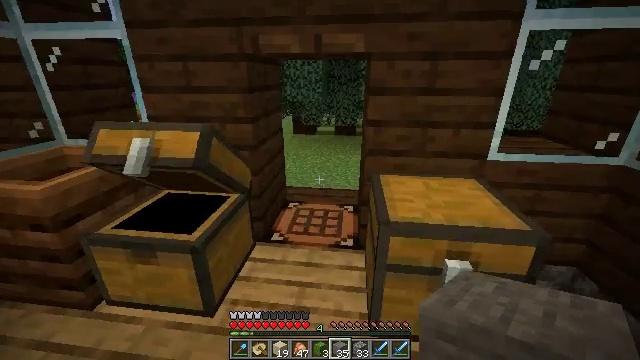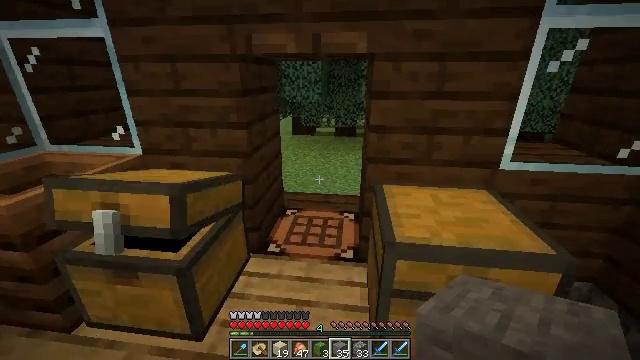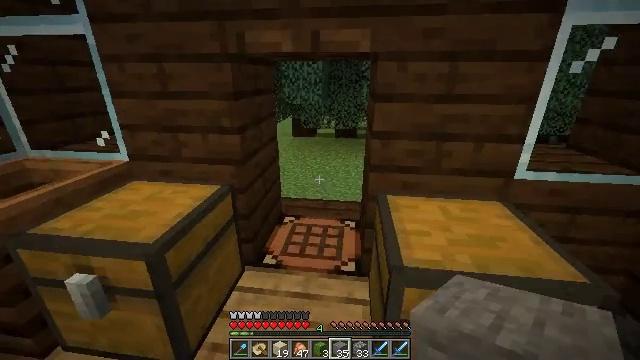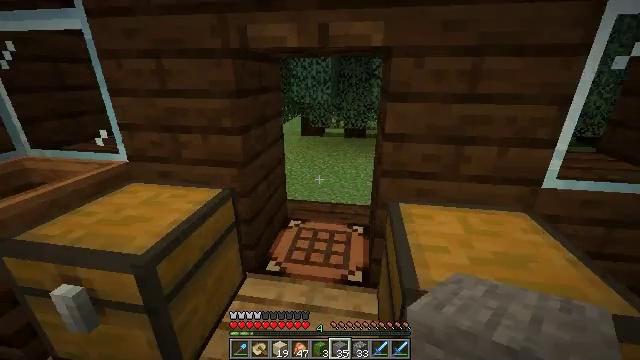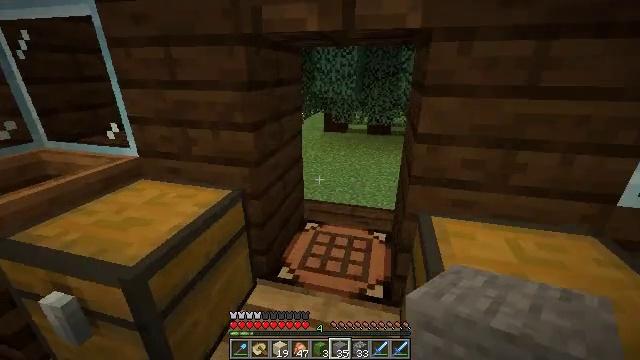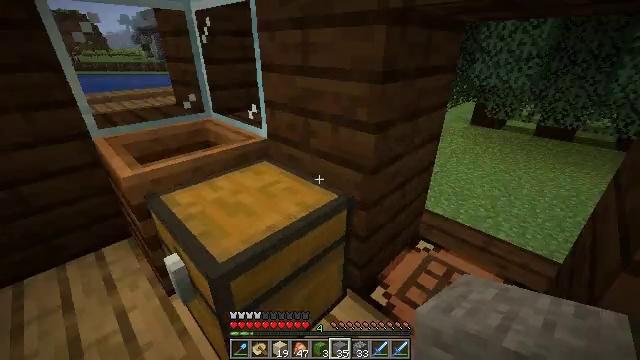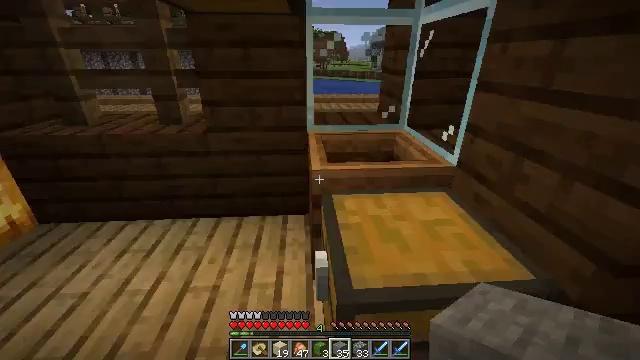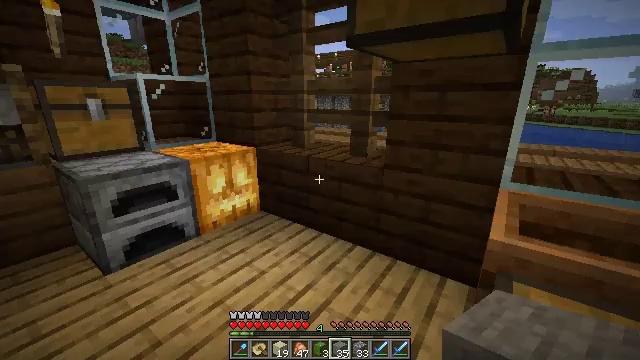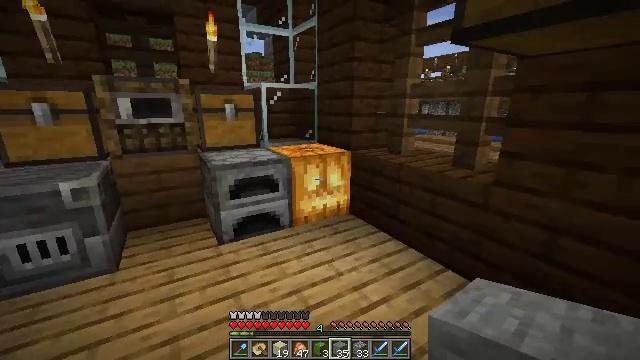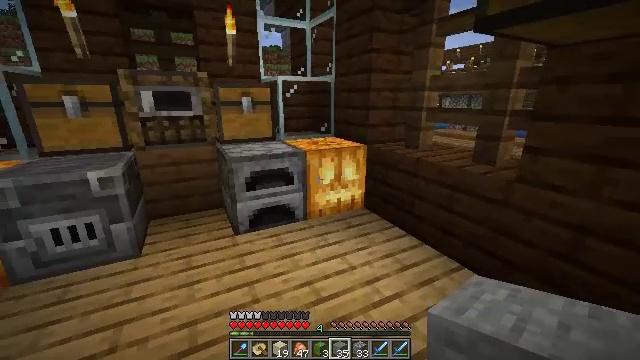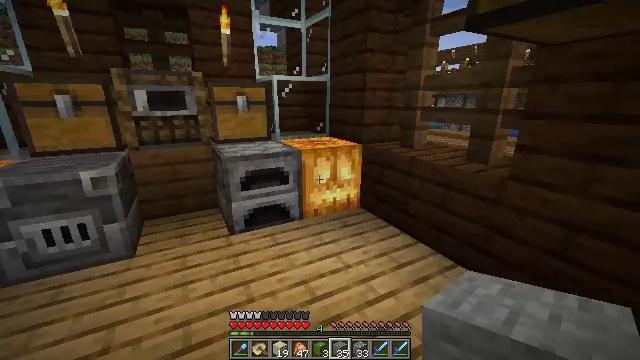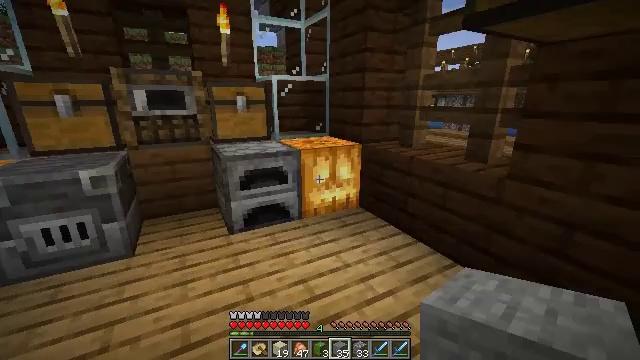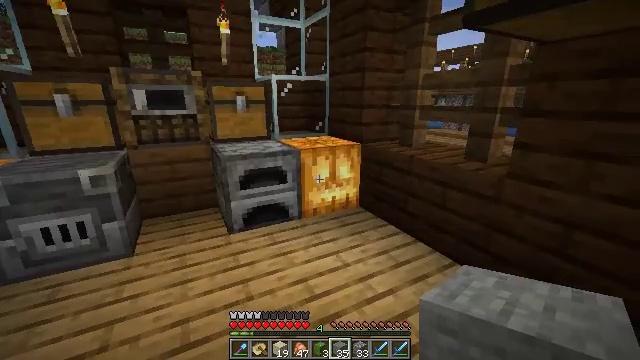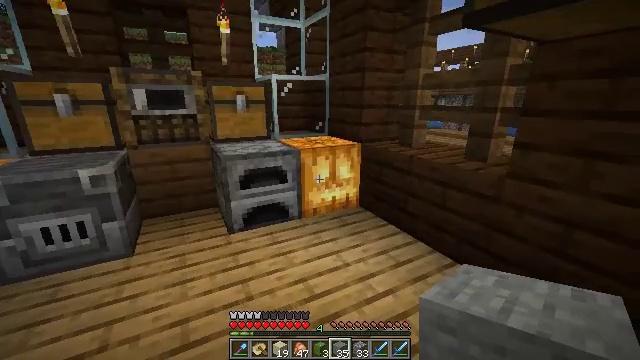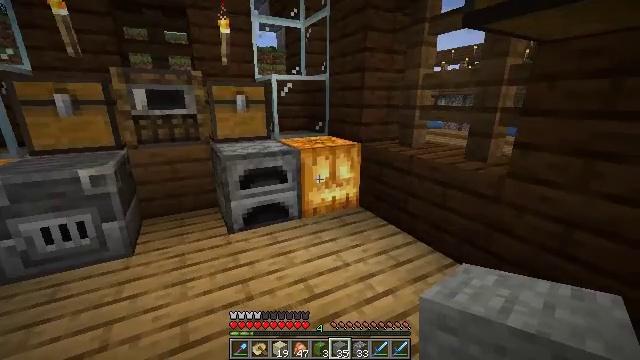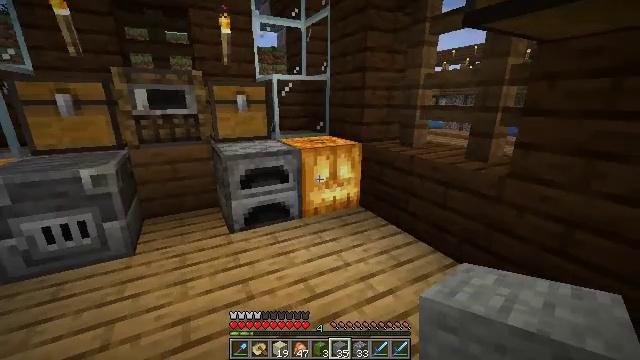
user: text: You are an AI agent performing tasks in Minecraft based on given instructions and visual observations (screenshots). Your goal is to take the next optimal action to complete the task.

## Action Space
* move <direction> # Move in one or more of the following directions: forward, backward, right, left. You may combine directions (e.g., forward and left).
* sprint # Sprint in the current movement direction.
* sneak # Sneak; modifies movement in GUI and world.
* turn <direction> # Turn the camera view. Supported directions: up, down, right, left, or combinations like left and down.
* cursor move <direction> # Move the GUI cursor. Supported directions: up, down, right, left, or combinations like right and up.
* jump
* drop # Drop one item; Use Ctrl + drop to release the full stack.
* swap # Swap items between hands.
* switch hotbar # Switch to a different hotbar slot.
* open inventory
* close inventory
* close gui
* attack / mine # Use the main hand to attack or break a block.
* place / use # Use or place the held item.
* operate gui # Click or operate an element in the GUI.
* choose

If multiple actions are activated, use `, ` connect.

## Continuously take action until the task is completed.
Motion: motion action
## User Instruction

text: Mine the sweet berry bush.
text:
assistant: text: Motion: move forward
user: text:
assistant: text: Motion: move forward
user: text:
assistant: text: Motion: move forward, turn left
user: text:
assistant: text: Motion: move forward, turn left and down
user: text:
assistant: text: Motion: move forward, turn left and down
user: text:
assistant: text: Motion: move forward, turn left and up
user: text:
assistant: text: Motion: turn left and up
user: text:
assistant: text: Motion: turn left and up
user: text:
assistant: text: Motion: turn left and down
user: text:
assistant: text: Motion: no_op
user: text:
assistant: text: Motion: no_op
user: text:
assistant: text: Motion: no_op
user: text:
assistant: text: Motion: no_op
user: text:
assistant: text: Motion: no_op
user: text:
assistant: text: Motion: no_op
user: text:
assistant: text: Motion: turn left and up
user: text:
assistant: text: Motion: turn left and up
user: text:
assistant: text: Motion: move forward, turn left
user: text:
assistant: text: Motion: move forward, turn left
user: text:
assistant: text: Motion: move forward, turn left
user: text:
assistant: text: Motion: move forward, turn left
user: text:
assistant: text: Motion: move forward, turn left
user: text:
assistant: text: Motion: move forward, turn left and up
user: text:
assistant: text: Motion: move forward, turn left and up
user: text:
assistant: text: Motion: turn up
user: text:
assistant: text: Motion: turn up
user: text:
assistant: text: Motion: turn left
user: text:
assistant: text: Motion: no_op
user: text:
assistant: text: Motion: no_op
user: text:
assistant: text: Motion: no_op